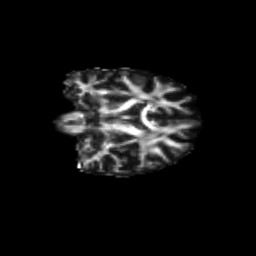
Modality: FA
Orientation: coronal
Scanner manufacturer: siemens
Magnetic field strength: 3 T
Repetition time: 9.2 s
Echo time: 0.084 s